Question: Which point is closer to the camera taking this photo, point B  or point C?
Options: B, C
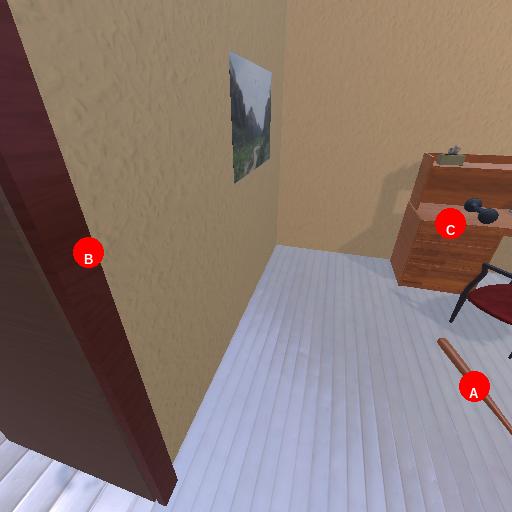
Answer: B